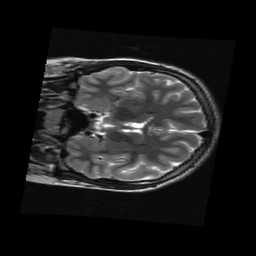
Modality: T2w
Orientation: coronal
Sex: female
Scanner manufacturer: ge
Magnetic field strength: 3 T
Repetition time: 5 s
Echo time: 0.1007 s